Interaction volume radius: 5 \u00c5
Interaction volume height: 10 \u00c5
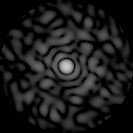
Disorder parameter: 0.8079